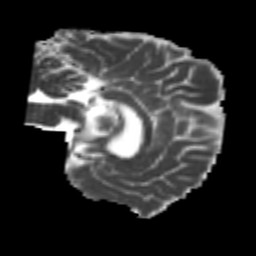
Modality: MD
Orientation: sagittal
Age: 22
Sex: male
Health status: healthy
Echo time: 0.074 s